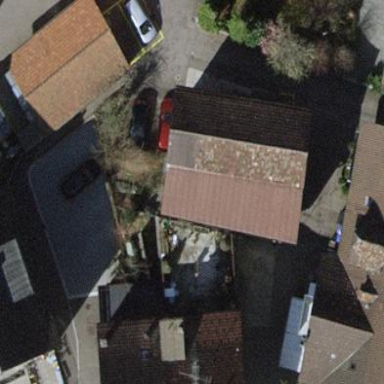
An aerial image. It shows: Gabled building.